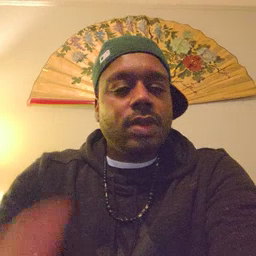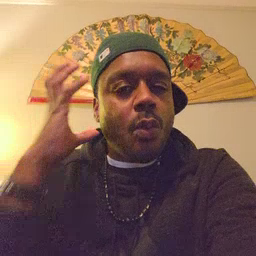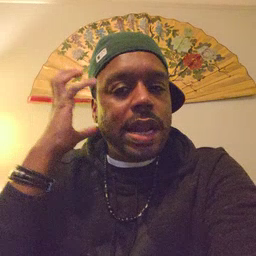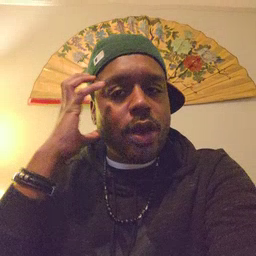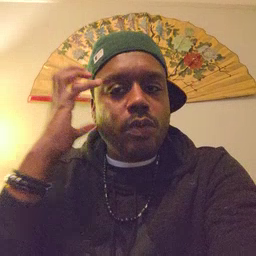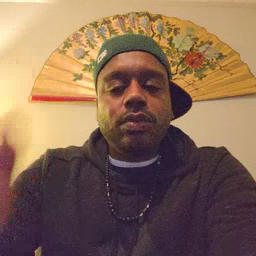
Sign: radio